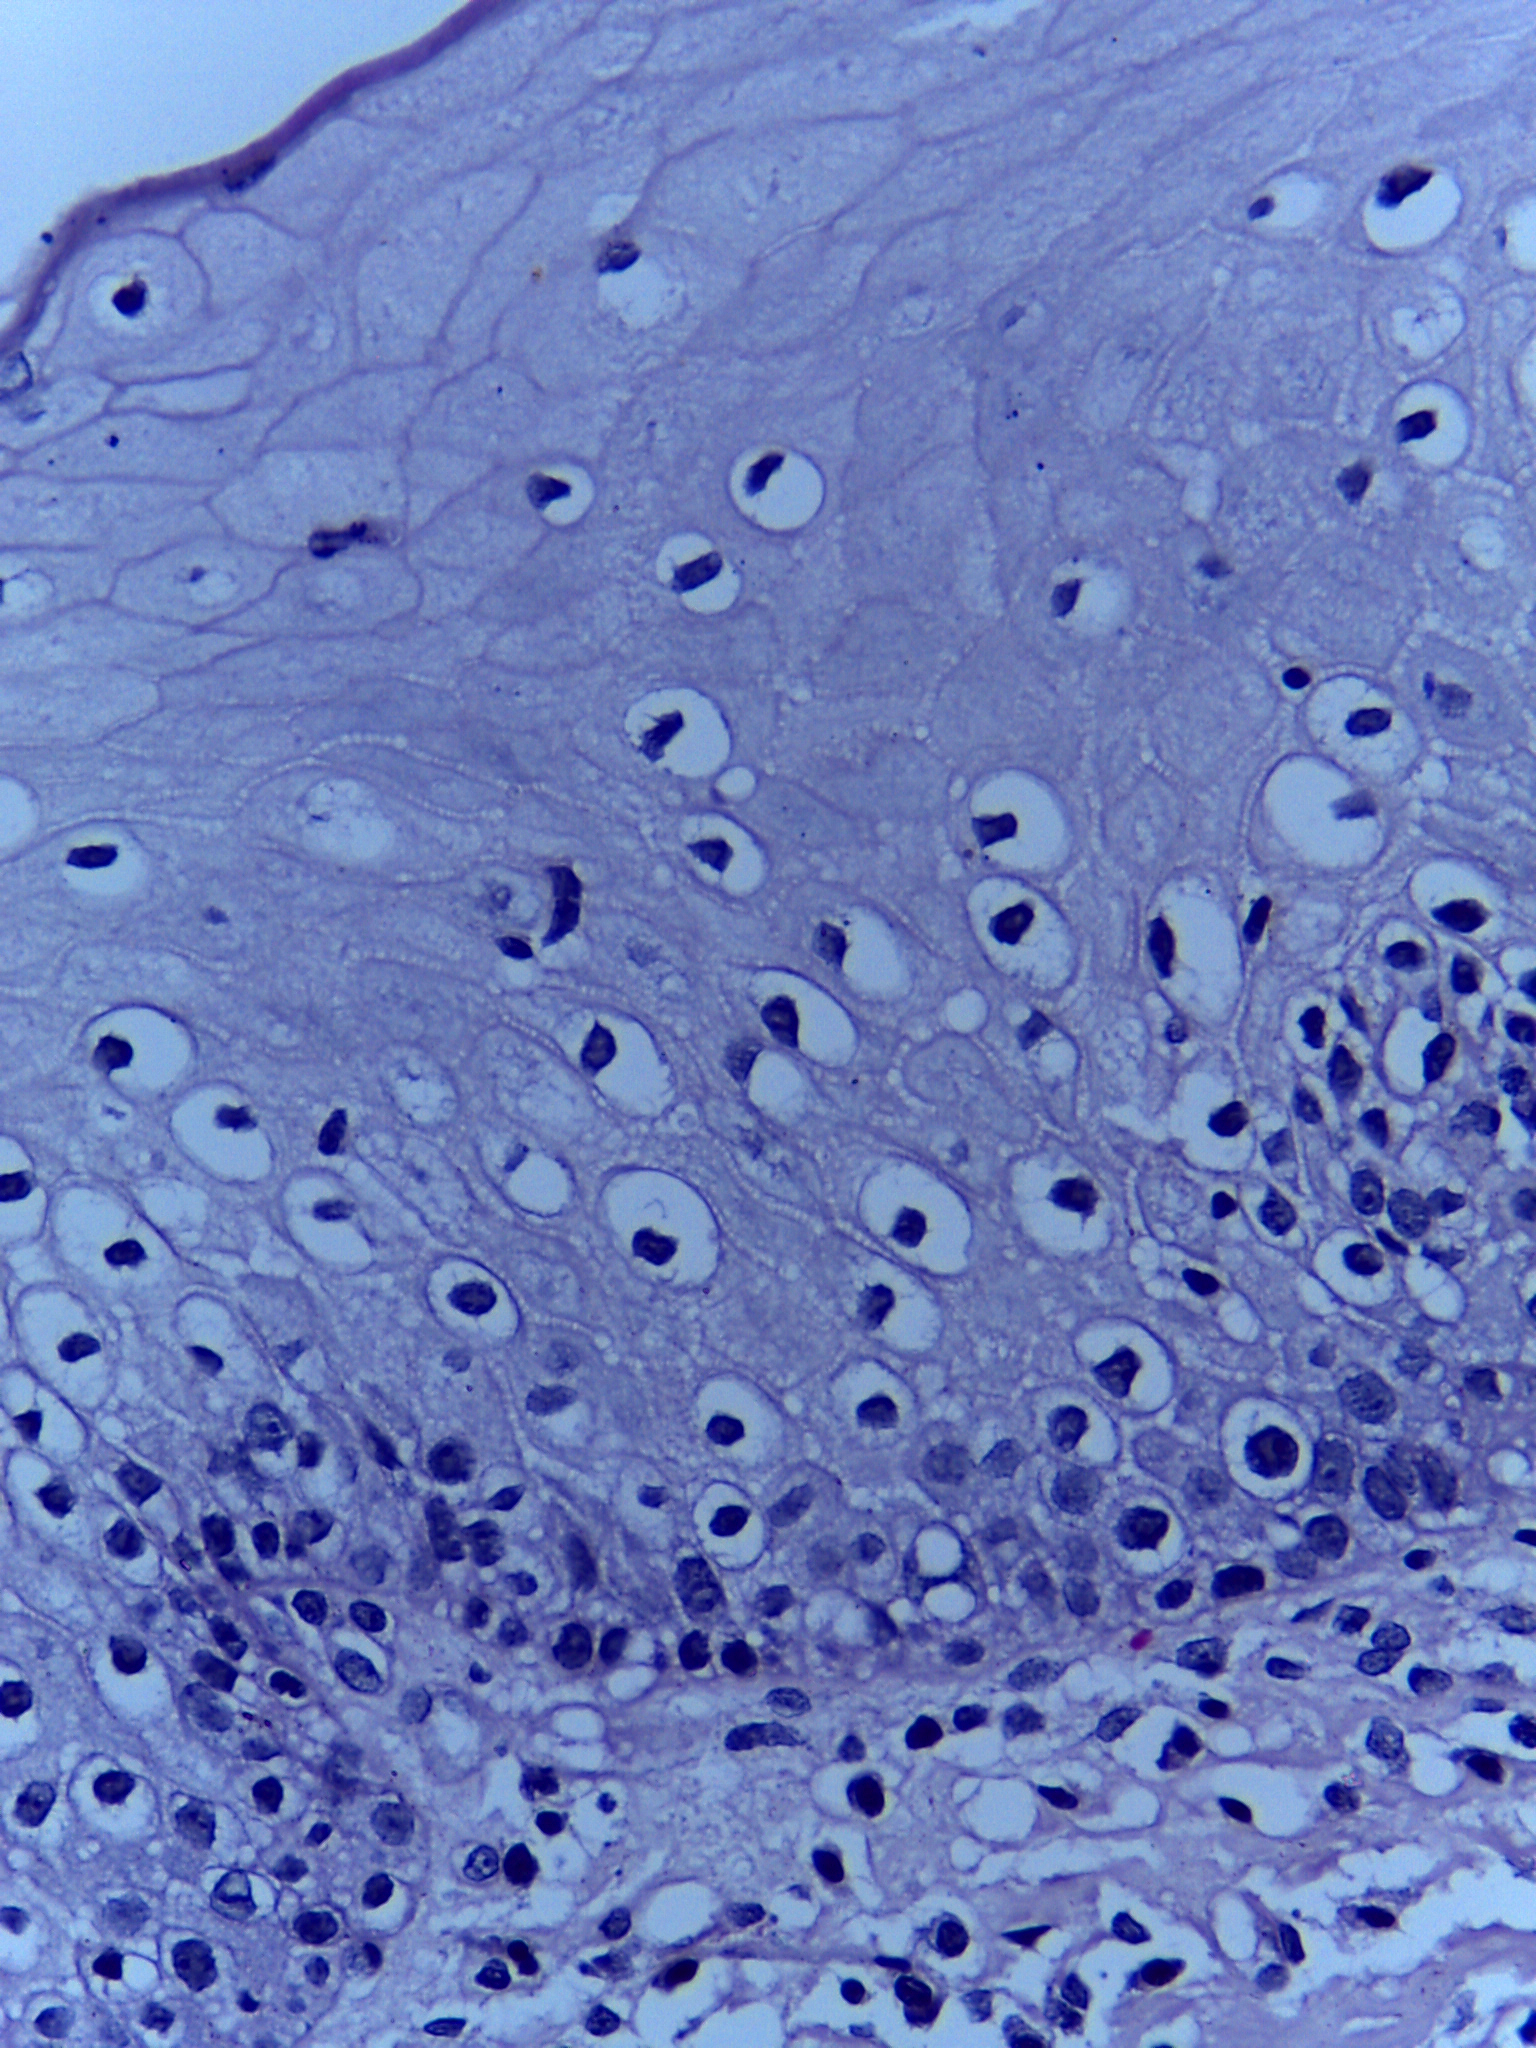
Diagnosis: OSCC